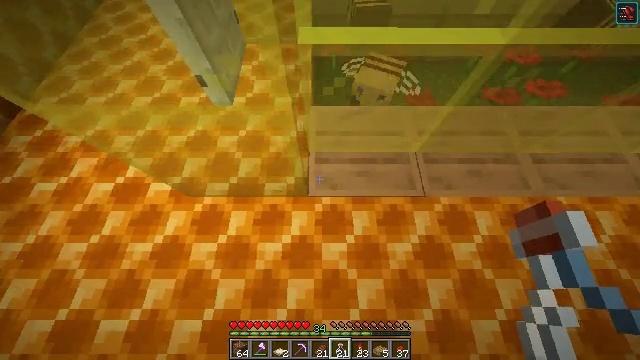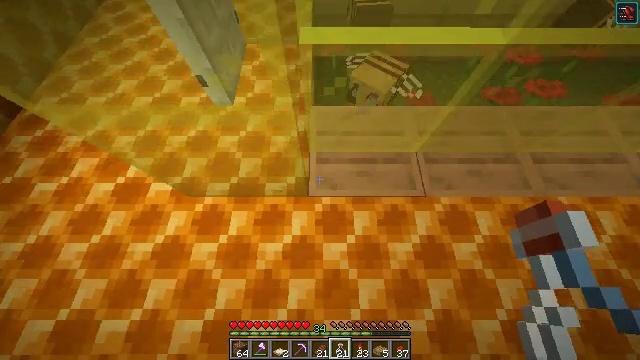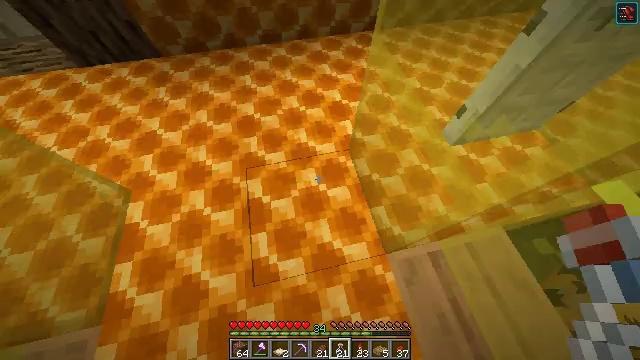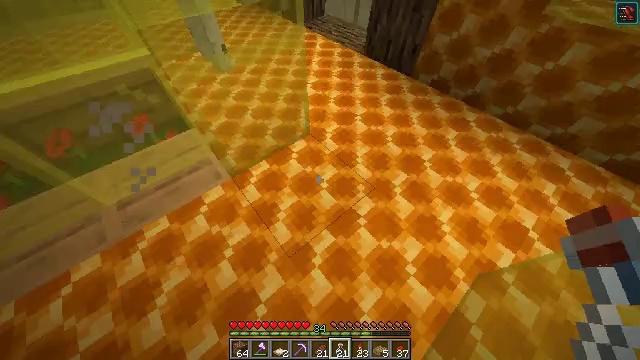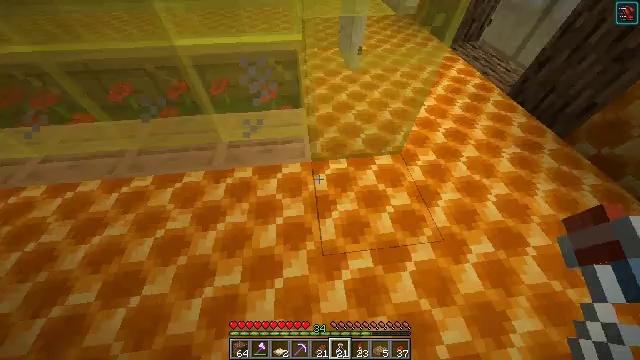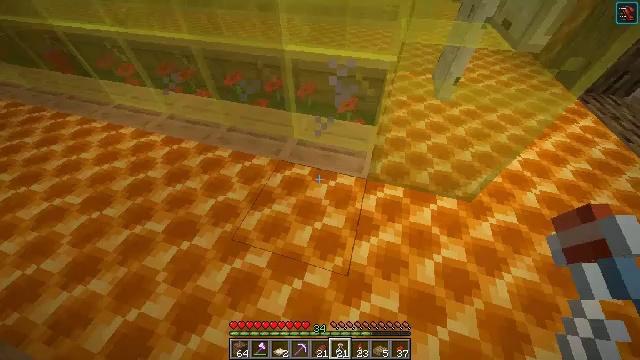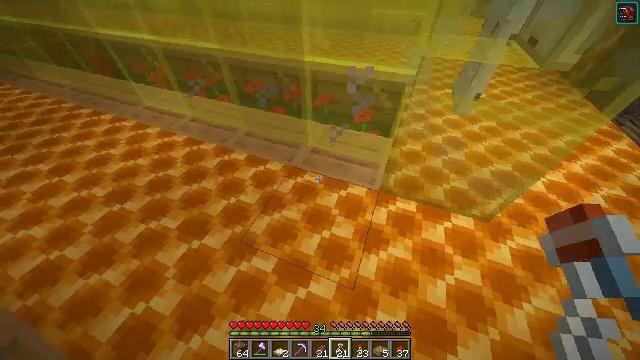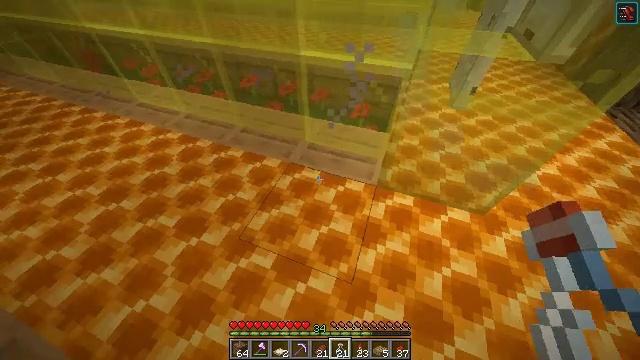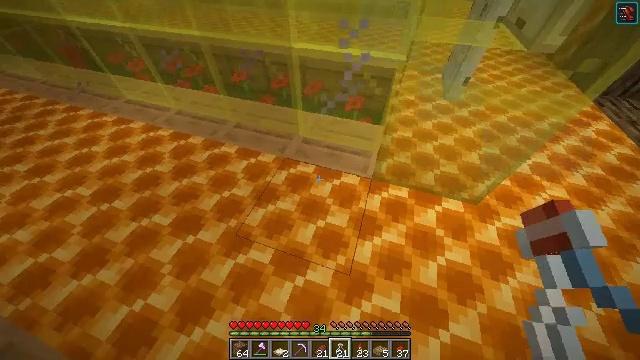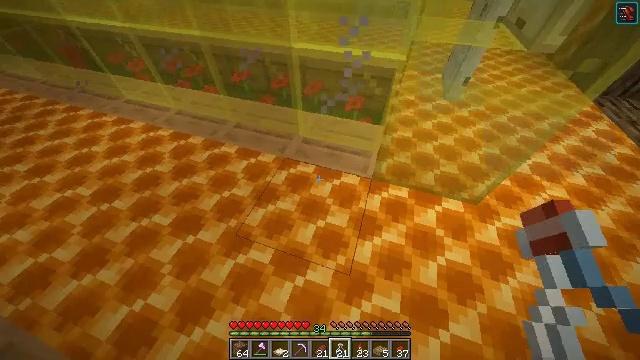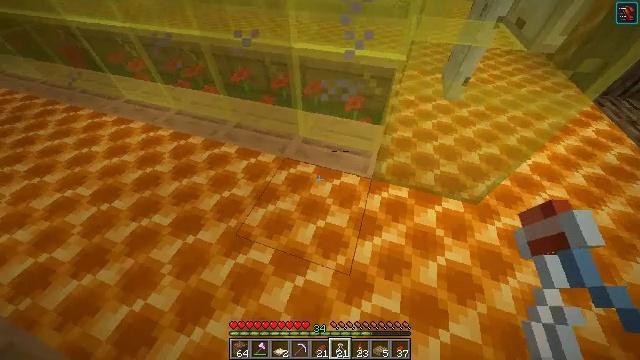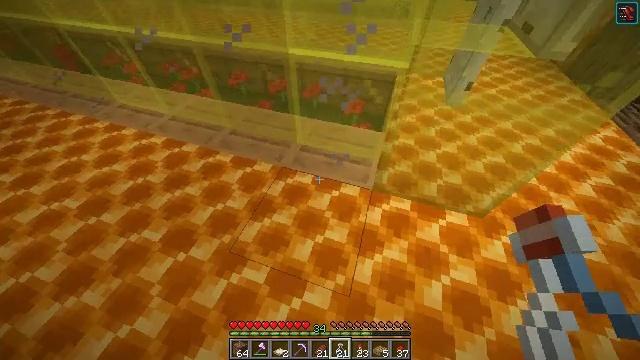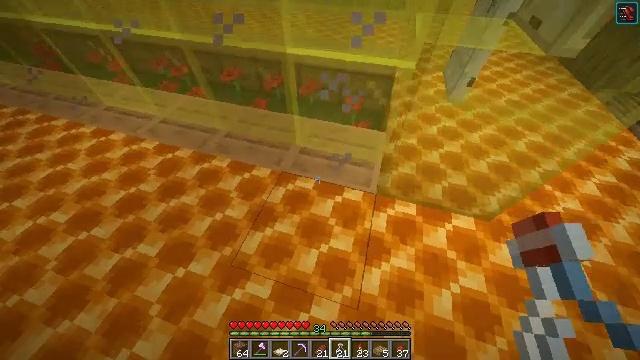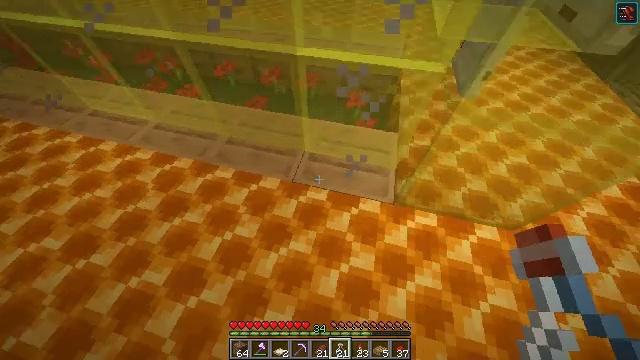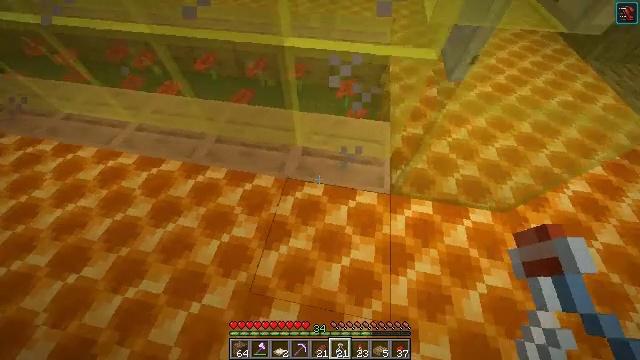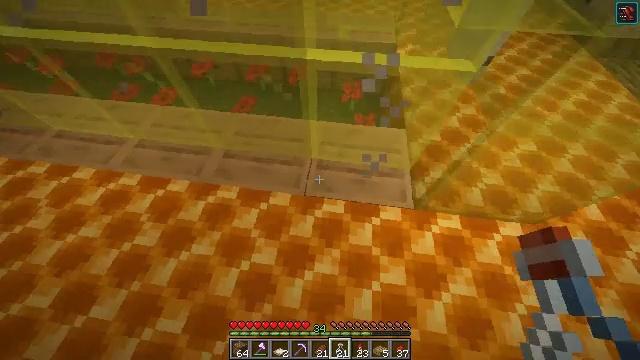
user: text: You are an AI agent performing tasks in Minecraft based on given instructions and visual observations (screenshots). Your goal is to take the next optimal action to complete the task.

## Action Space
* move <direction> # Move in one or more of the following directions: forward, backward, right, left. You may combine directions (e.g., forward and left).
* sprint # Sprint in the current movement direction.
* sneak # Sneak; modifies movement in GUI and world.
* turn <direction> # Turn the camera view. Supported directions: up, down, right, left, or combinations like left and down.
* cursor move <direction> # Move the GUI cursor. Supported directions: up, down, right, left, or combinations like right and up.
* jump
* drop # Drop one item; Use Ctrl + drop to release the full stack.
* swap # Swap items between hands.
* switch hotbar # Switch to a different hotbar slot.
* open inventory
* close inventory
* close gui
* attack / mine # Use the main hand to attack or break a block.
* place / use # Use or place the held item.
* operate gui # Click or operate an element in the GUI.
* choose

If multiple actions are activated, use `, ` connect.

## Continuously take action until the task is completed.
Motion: motion action
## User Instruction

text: Combine honey bottles to make a honey block.
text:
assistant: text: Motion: use / place
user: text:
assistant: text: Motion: turn left and up
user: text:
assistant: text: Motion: turn left and up
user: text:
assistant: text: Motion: turn left and up
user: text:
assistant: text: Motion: turn left and up
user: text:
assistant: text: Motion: turn left and up
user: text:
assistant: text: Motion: turn right and down
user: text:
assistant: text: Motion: turn right and down
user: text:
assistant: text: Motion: no_op
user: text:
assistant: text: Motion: no_op
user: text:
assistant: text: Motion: move forward
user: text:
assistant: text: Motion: move forward and move left, turn right and down
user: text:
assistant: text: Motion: move forward and move left, turn right and down
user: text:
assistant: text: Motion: move forward and move left, turn right and down
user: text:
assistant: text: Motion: turn right
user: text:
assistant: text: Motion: no_op
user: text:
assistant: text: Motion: turn right and down
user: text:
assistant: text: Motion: turn right and down
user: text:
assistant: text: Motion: turn right
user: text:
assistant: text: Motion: no_op
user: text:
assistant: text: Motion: no_op
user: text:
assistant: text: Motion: turn right
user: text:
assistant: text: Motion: use / place
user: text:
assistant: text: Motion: use / place
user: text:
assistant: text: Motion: use / place
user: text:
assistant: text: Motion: move left, use / place
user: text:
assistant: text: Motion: move left, use / place
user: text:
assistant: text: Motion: use / place
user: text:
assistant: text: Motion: use / place
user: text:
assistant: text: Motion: use / place